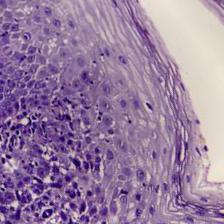
Diagnosis: OSCC